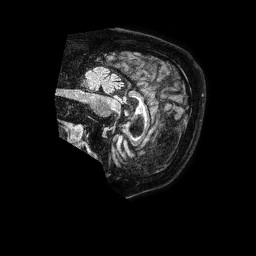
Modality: FLAIR
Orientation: sagittal
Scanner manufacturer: philips
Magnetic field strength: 1.5 T
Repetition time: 4.8 s
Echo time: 0.3 s